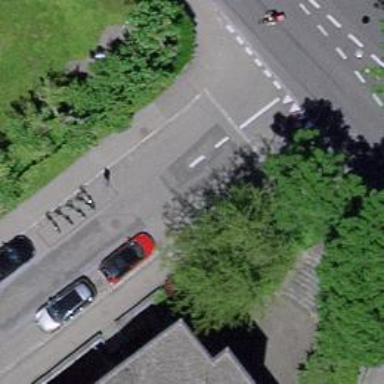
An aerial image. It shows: Bicycle rental service.